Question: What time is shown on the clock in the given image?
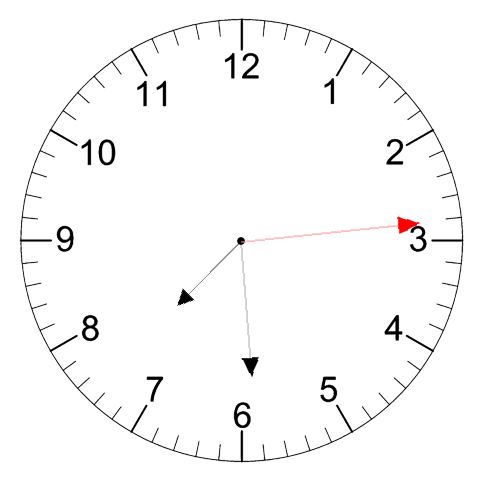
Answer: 07:29:14